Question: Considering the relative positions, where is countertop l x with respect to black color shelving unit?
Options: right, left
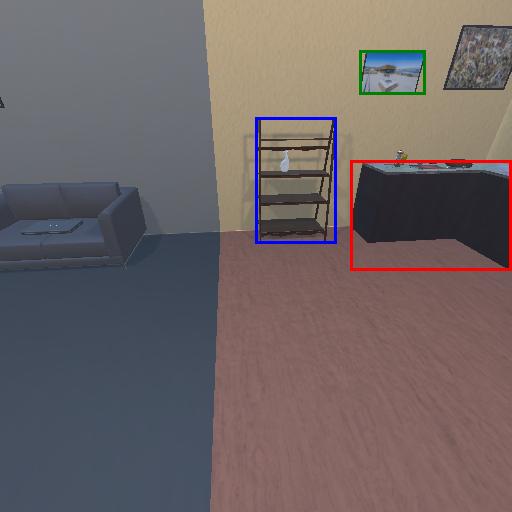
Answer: right